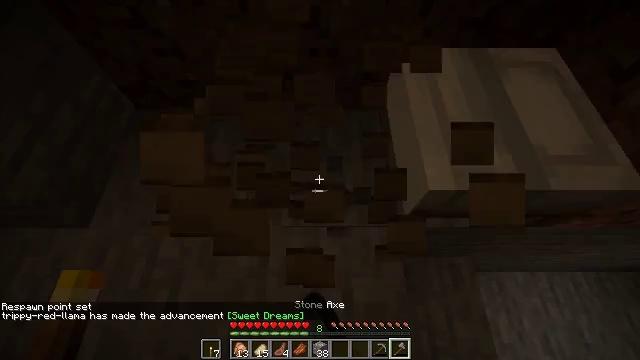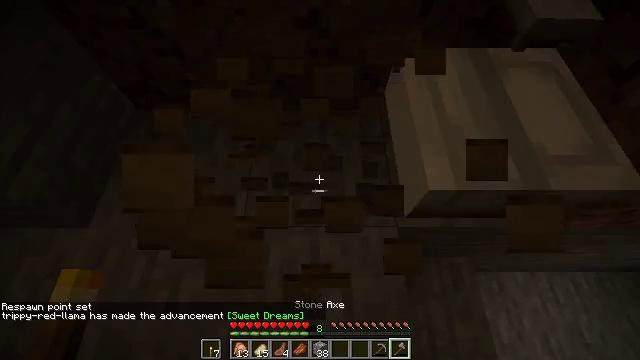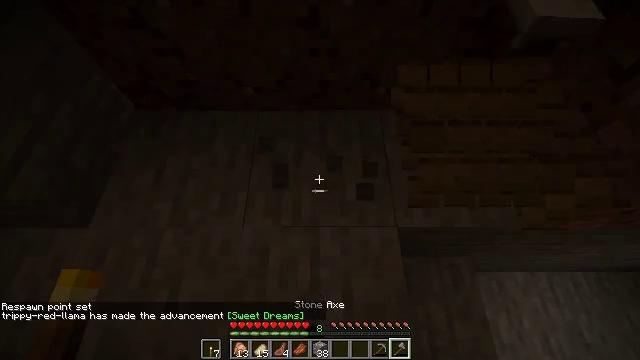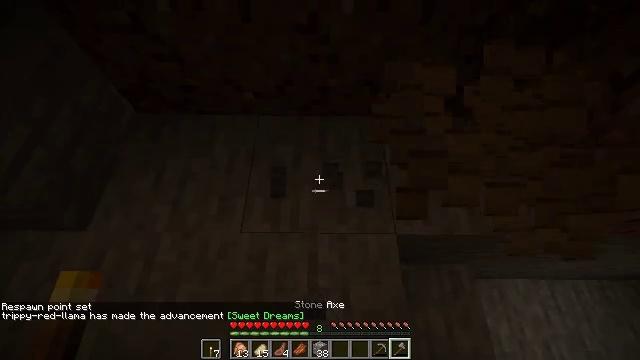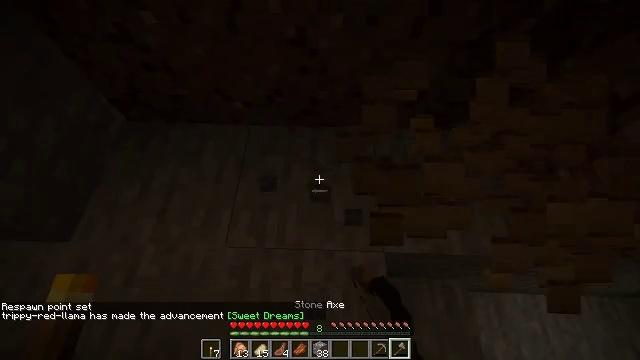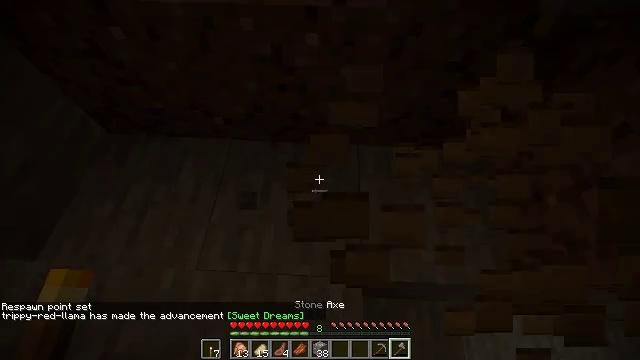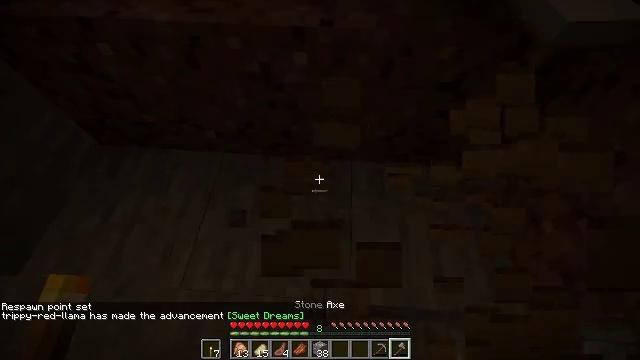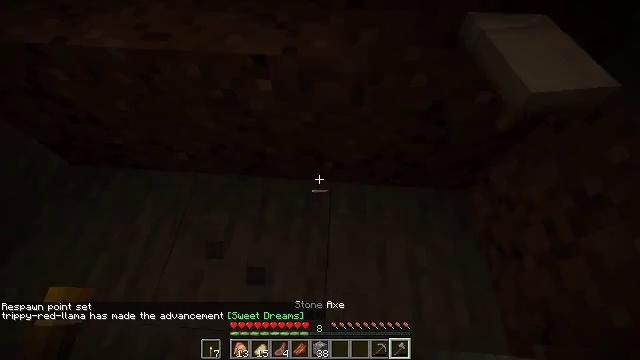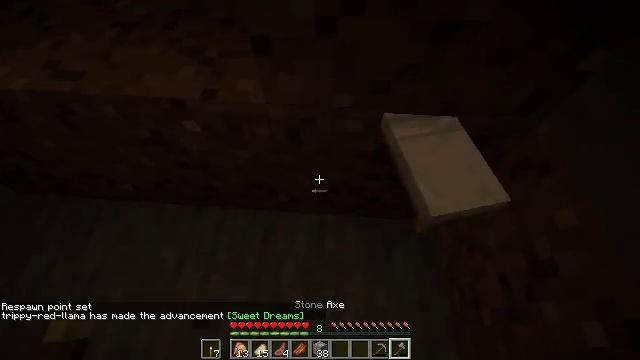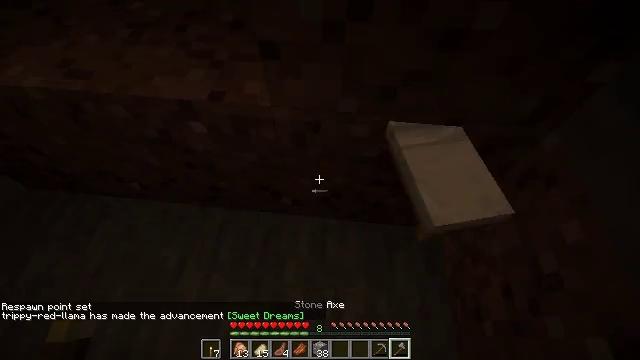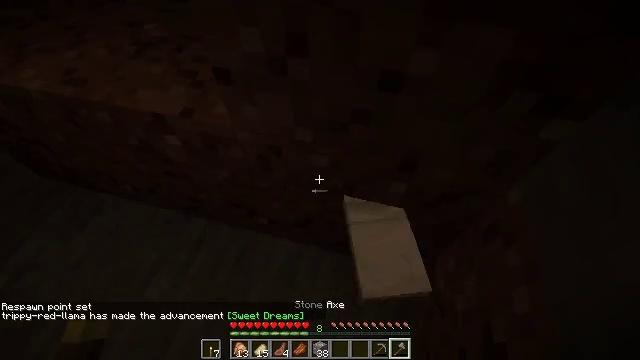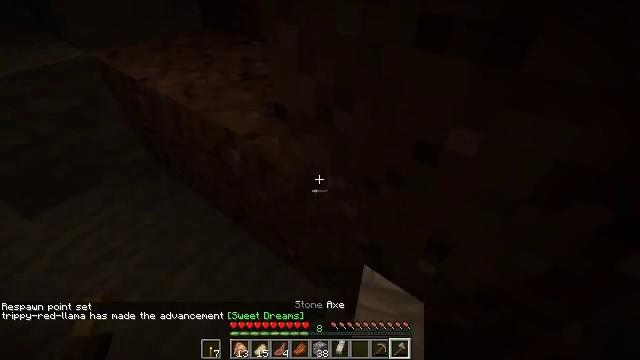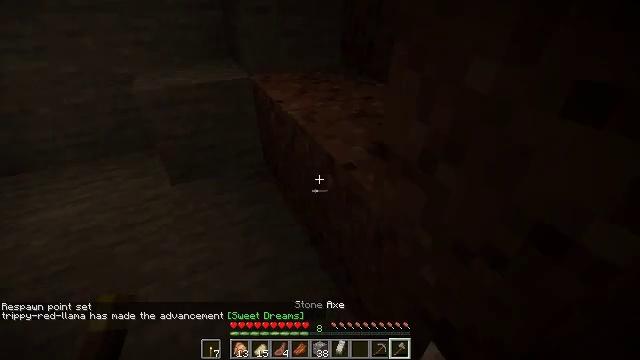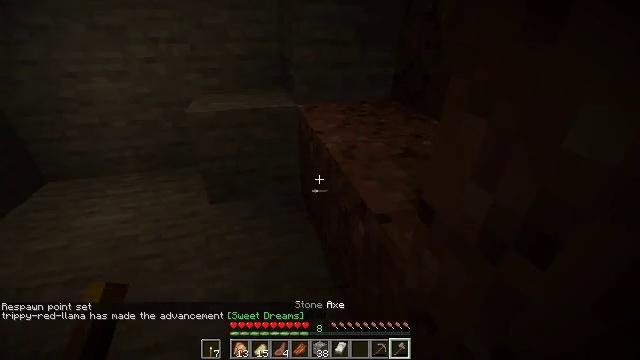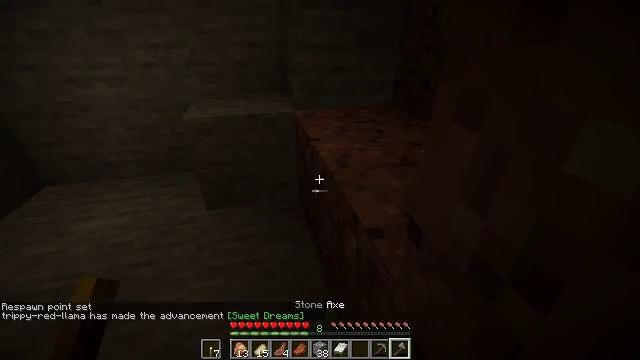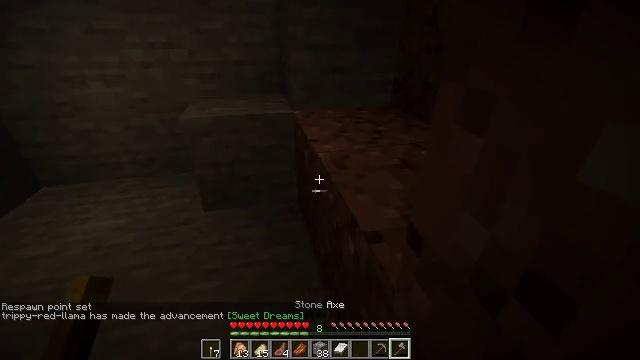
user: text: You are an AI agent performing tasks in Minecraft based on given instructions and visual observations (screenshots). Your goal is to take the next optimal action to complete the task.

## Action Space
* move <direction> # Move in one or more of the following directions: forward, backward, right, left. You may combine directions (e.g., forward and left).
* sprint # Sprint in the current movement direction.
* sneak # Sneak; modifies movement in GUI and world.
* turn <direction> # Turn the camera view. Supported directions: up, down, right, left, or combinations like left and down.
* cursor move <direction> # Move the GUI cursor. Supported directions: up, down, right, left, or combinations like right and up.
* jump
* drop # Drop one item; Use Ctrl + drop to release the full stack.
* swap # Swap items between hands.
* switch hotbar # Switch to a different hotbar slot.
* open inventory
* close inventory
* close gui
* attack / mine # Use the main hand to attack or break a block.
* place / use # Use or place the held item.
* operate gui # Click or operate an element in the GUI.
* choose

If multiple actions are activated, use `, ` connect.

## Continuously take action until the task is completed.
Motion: motion action
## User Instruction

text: Drop a cooked mutton.
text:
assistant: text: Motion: attack / mine
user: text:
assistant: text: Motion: attack / mine
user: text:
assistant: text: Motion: move forward and move right, attack / mine
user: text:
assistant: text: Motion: move forward and move right, turn left
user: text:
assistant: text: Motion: move forward and move right, turn left
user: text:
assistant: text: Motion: move forward and move right, turn left and up
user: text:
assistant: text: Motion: move forward and move right
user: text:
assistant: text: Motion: move right
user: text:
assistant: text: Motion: move right, turn left
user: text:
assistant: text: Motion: move right, turn left and up
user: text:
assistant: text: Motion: move forward and move right, turn left and up
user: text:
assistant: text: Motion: move forward and move right, turn left and up
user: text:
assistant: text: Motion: move forward and move right, turn left and up
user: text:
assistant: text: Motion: move right, turn left and up
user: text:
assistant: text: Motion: no_op
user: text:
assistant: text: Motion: no_op
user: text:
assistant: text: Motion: no_op
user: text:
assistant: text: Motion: no_op
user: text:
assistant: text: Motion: turn left and up
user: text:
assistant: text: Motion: move forward, turn left and up
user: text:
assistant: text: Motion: move forward and move left, turn left and up
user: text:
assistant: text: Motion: move forward and move left, turn left and up
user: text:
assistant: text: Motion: move forward and move left, turn left and up
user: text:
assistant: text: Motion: move forward, turn left and up
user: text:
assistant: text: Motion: move forward
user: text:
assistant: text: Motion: move forward
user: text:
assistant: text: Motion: move forward, turn up
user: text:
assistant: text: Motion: move forward, turn left and up
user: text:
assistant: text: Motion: turn up
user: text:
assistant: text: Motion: turn right and up